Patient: sex F, age 54
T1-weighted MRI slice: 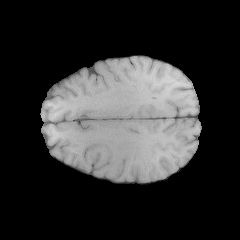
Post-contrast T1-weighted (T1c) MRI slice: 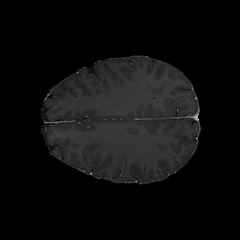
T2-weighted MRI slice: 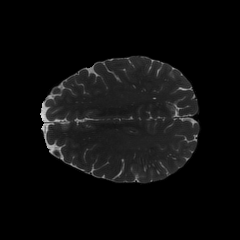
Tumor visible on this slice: no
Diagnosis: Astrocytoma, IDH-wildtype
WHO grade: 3